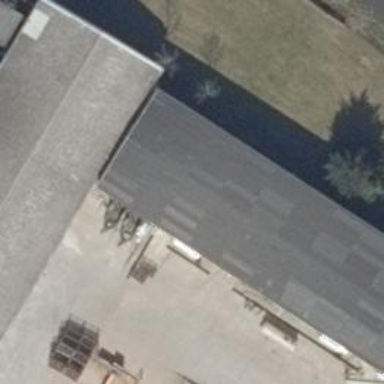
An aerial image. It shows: Commercial building.